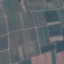
Label: PermanentCrop